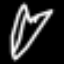
Label: diamond